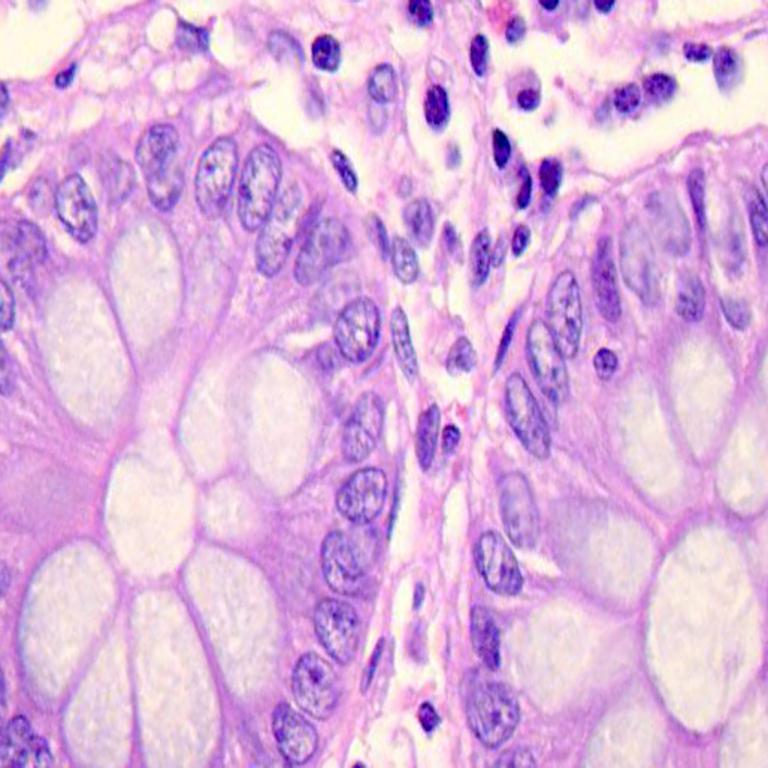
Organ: colon
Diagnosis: benign